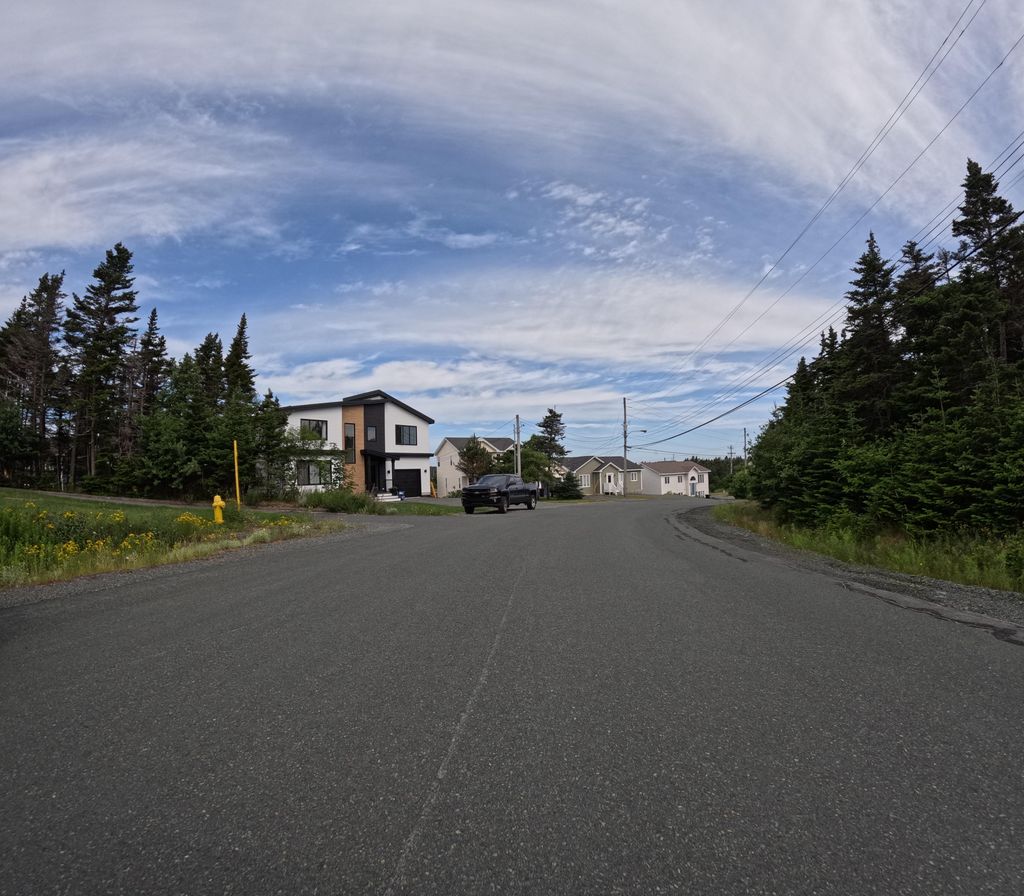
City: st_johns